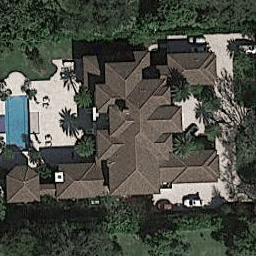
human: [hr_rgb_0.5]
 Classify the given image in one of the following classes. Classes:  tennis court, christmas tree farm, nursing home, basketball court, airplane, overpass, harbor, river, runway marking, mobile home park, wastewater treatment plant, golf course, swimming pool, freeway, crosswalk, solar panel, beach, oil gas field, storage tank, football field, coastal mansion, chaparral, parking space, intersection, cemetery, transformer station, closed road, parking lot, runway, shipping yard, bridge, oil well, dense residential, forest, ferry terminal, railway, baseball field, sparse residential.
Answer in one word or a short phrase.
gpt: coastal mansion